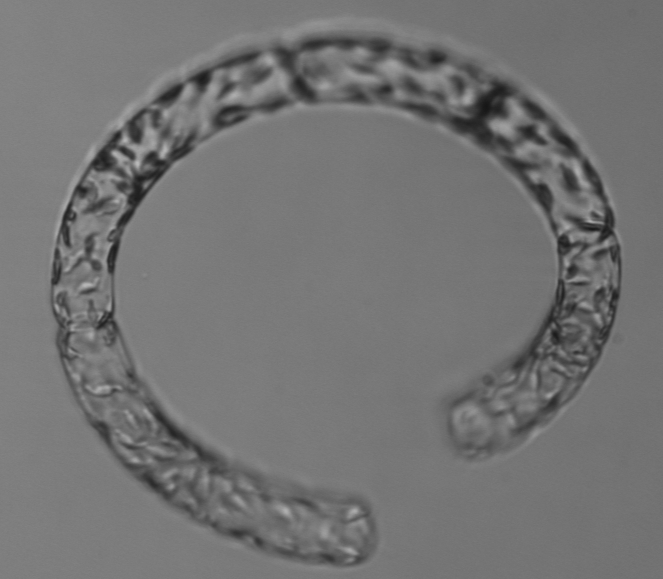
Label: Guinardia_striata